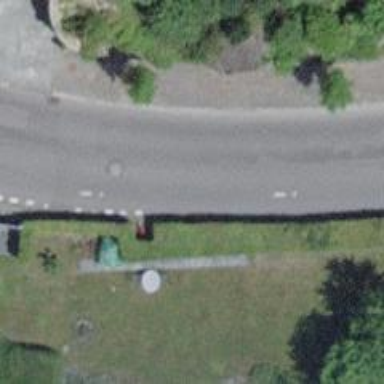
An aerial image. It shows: Asphalt road in residential area.